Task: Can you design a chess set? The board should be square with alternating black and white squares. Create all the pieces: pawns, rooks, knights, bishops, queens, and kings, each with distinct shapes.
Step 2793:
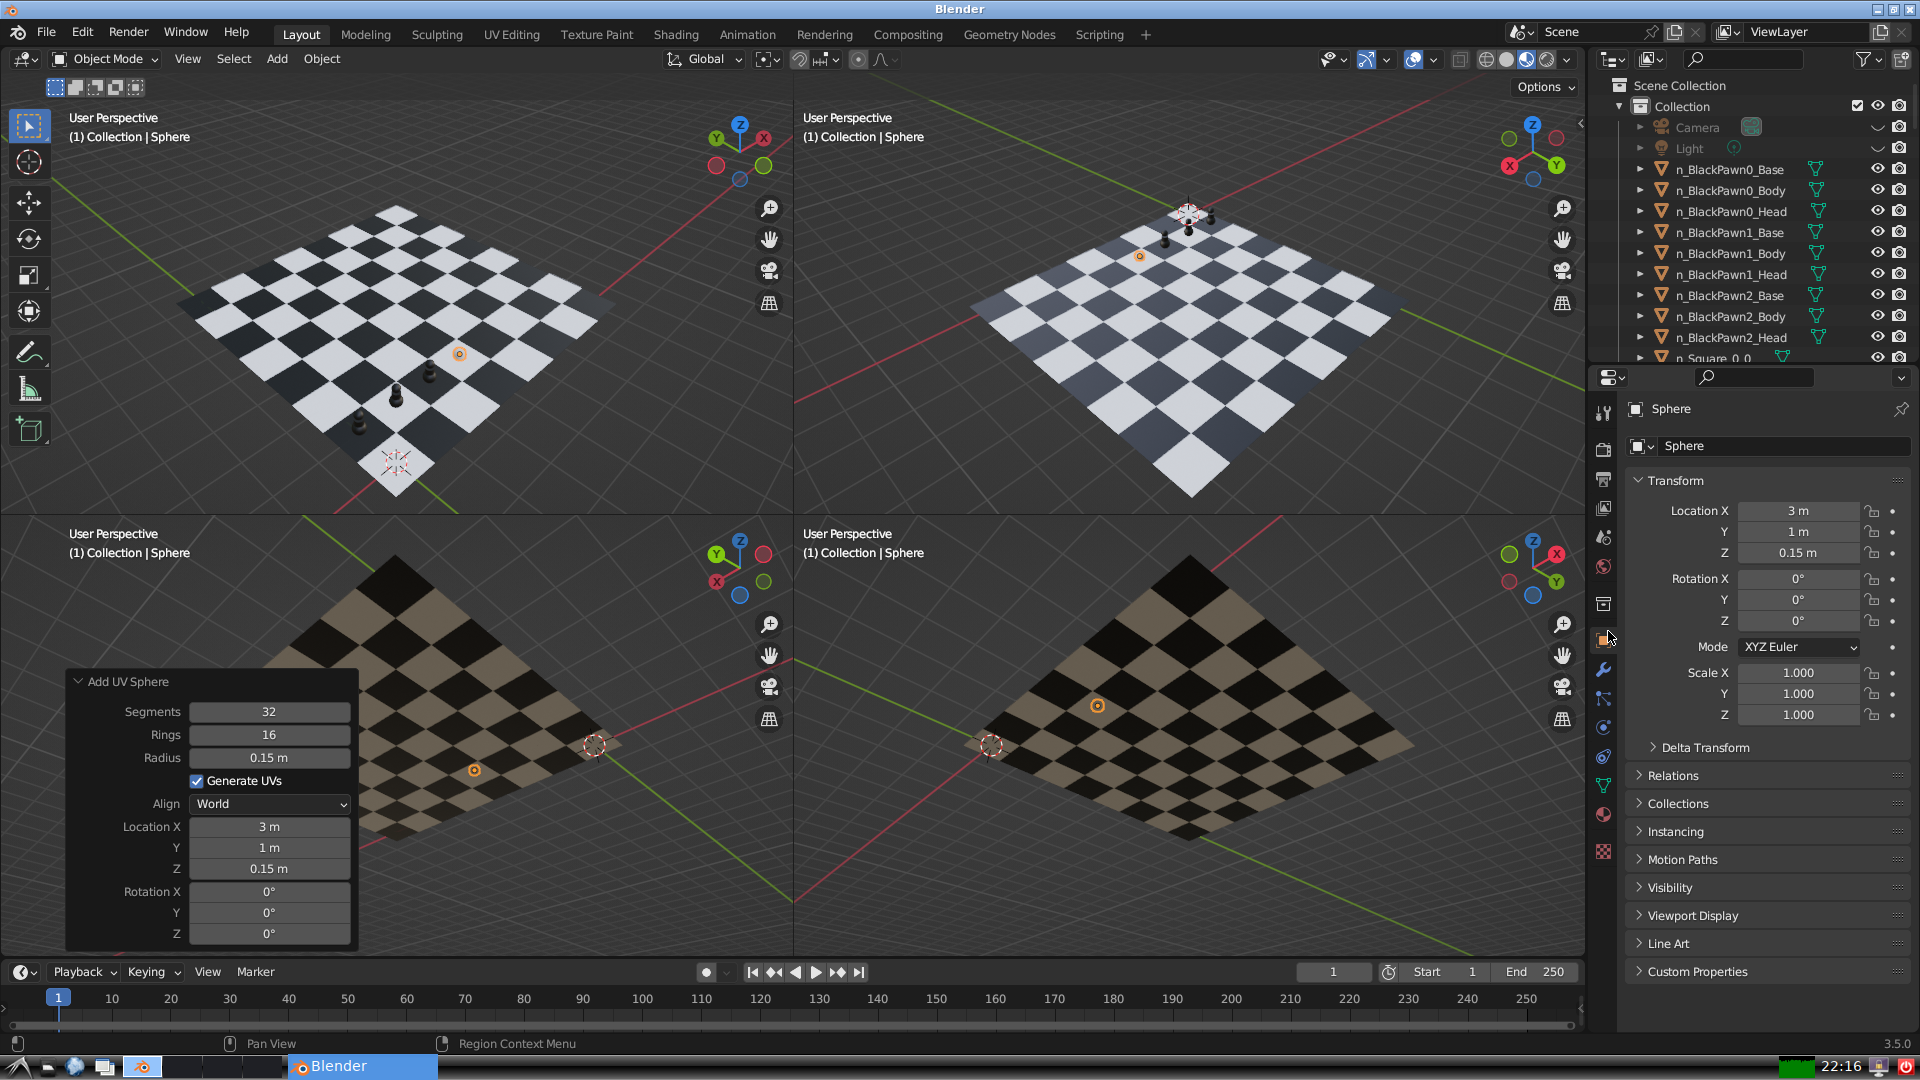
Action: {"mouse_move": [1732, 445]}